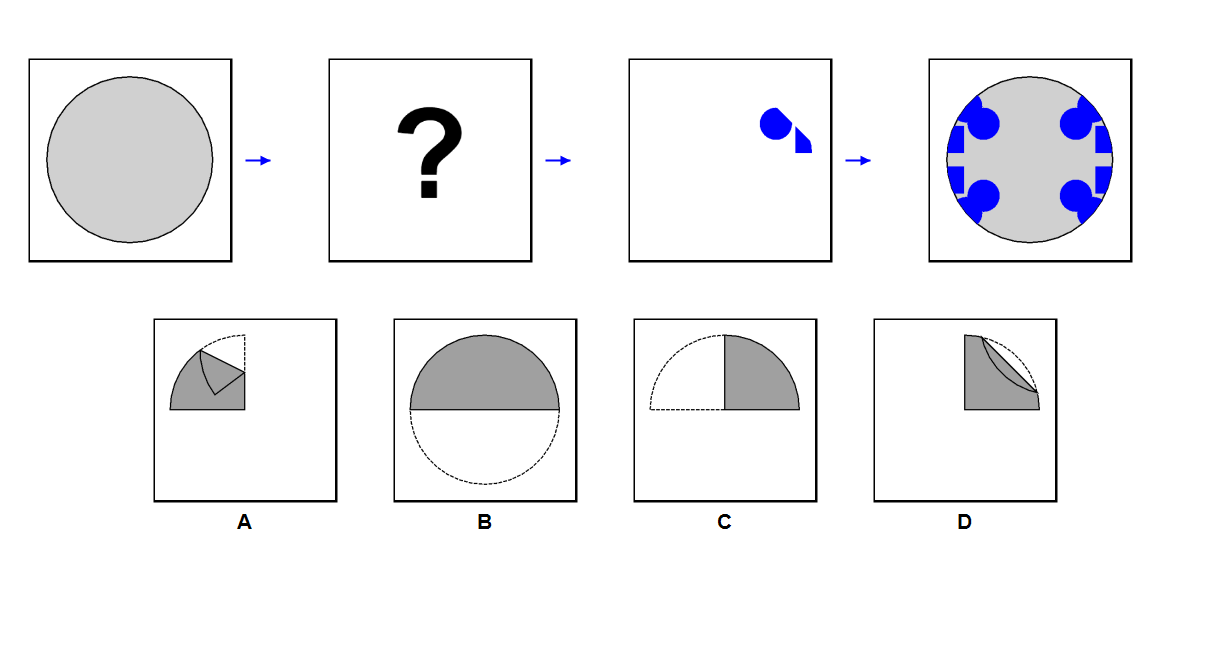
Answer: A